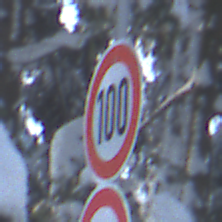
Verkehrszeichen: Geschwindigkeit100
Zusatzzeichen unten: UeberholverbotKraftfahrzeuge
Umgebung: Outdoor, Nature
Tageszeit: MorningAfternoon
Wetter: Clear
Licht: Natural
Jahreszeit: Winter
Kontrast: LowContrast